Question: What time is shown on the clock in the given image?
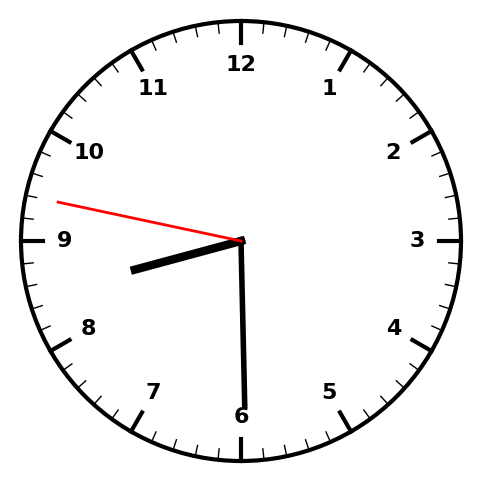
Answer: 08:29:47